Aerial crown-view tile of a tropical tree (Barro Colorado Island, Panama), acquired 20250512:
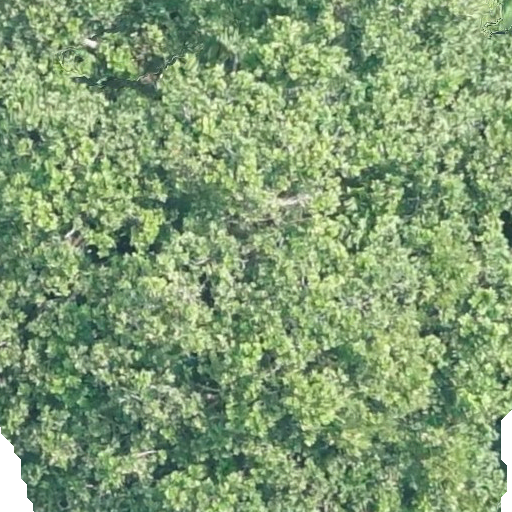
Species: Anacardium excelsum
GBIF accepted scientific name: Anacardium excelsum
Crown area: 655.731 m²